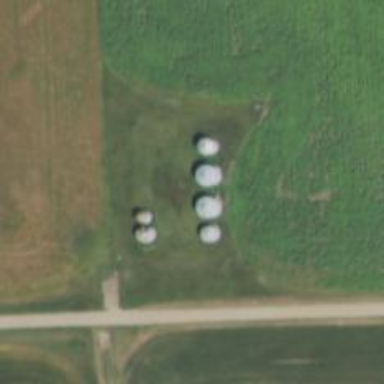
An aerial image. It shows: Silo.